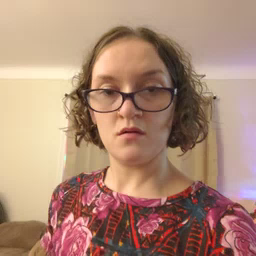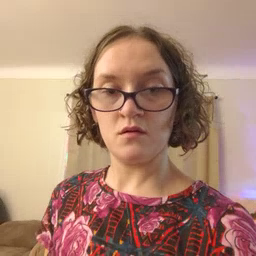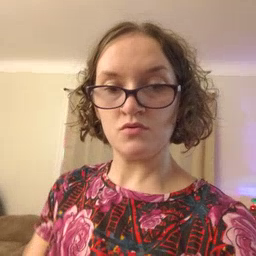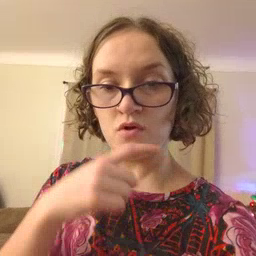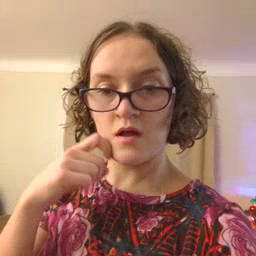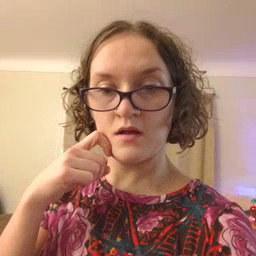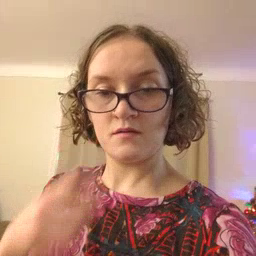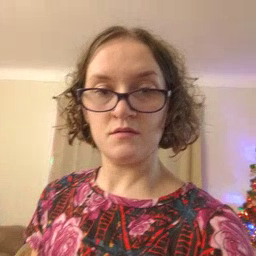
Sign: dry